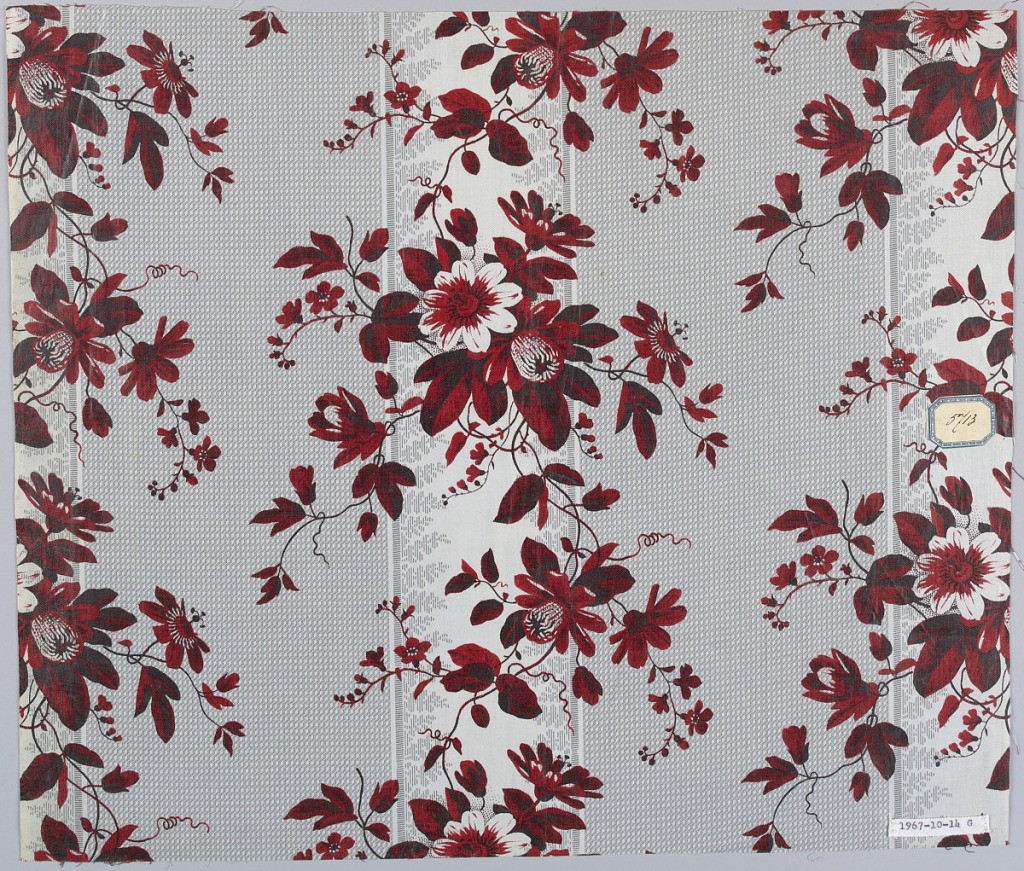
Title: Textile
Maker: Schwartz-Huguenin
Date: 1851–63
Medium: cotton Technique: printed by engraved roller and possibly block printed on plain weave; highly glazed
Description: Group having same ground, roller-printed, of a broad grey stripe formed of minute white dots alternating with white stripe edged with fancy foliage pattern. Different floral patterns printed over this ground, probably by block. A) Large Iris pattern, purple and green.B) Garden flowers. C) Sprays of blue flowers with grey-green foliage D) Small flower sprays, brown and green. E) Lillies of the Valley , pansies and roses in violet. F) Bright pink, all-over floral sprays. G) Same flower sprays as F in reds and browns. All highly glazed.